Interaction volume radius: 5 \u00c5
Interaction volume height: 25 \u00c5
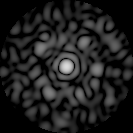
Disorder parameter: 0.8157